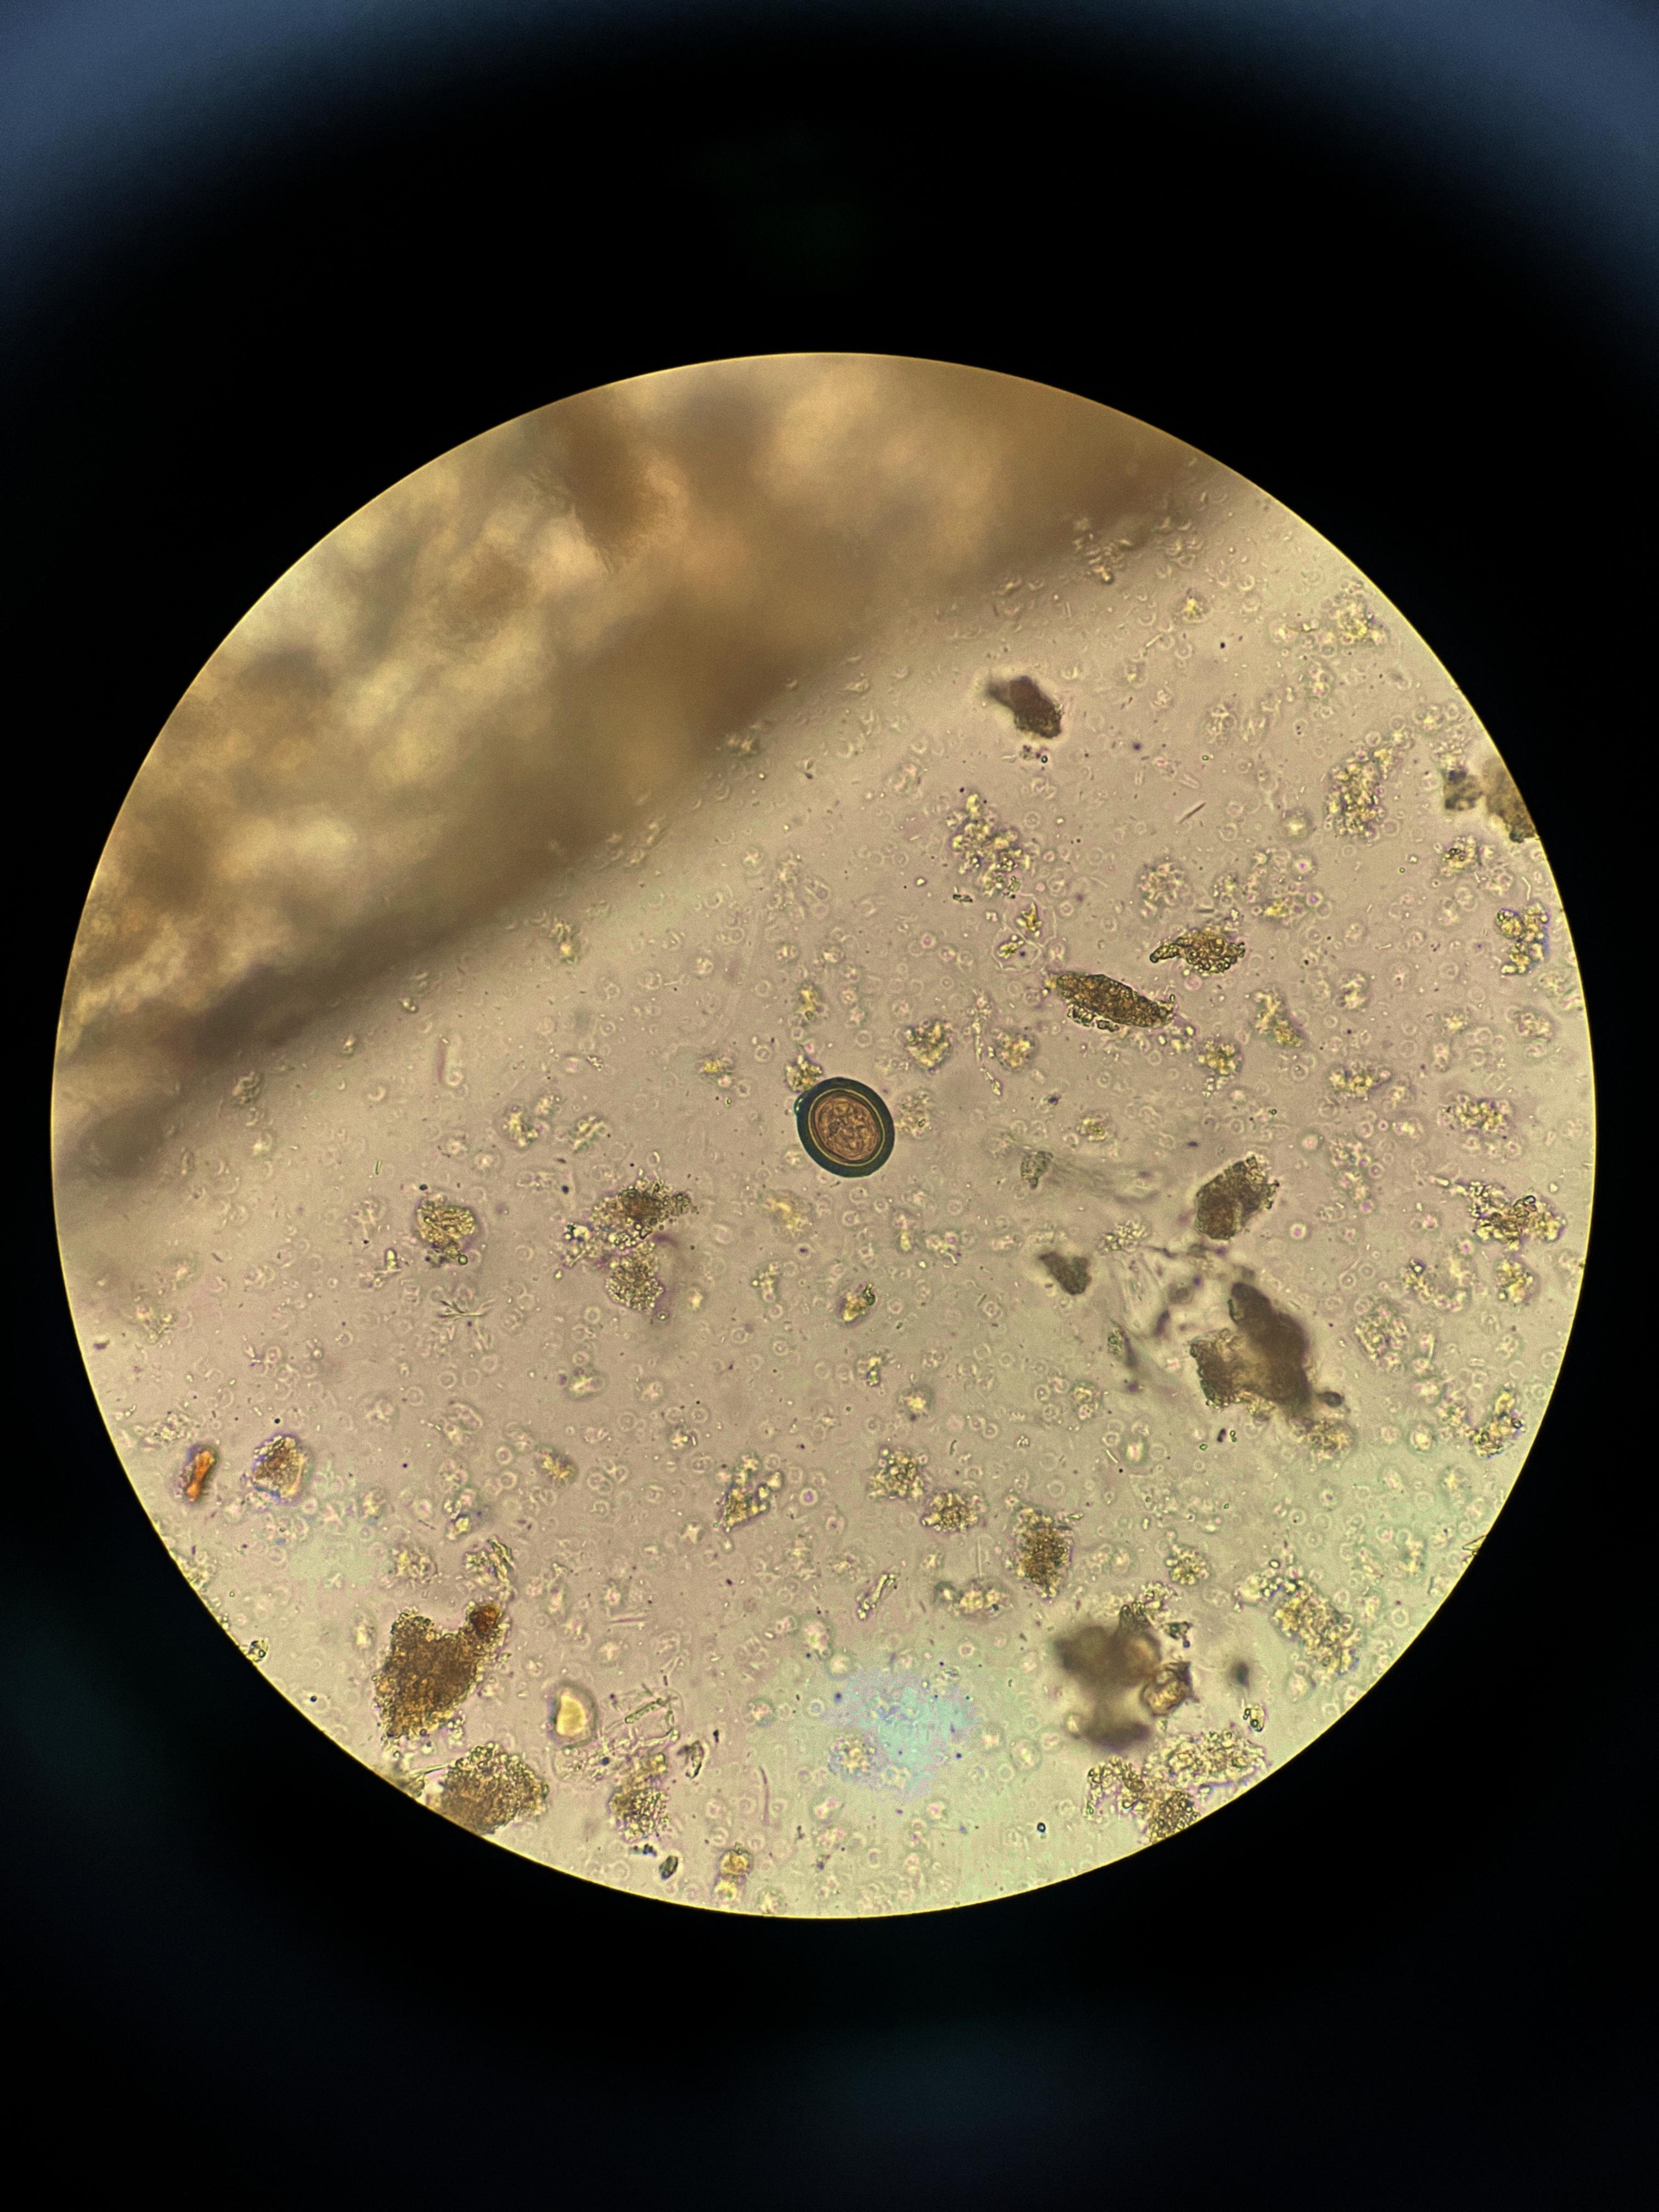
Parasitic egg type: Taenia spp. egg